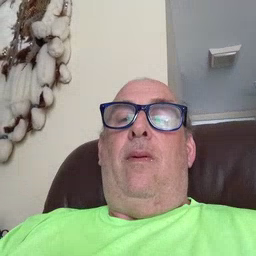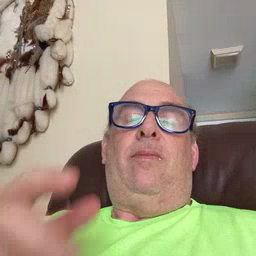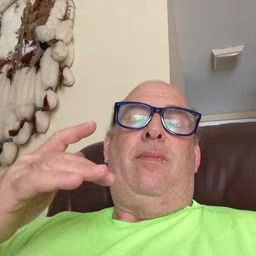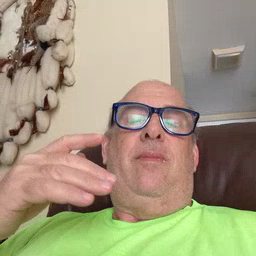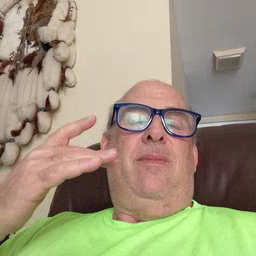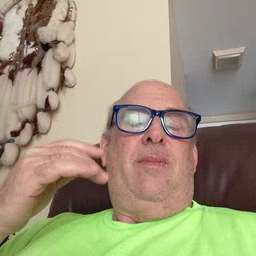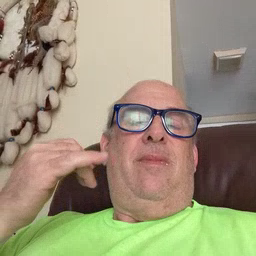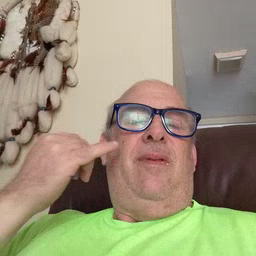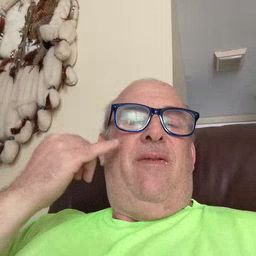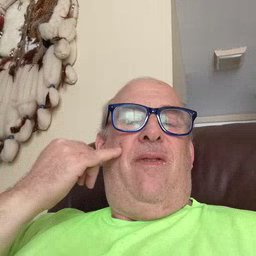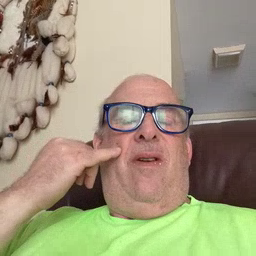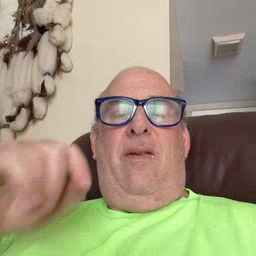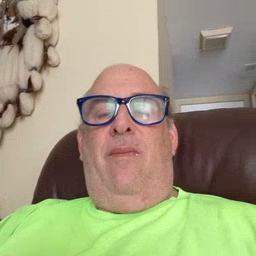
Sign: if